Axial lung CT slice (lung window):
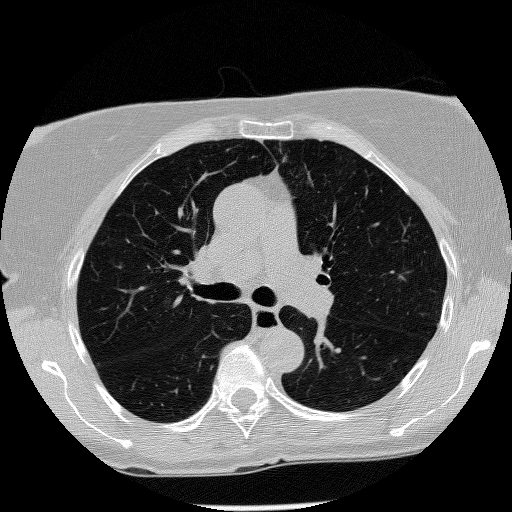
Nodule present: no